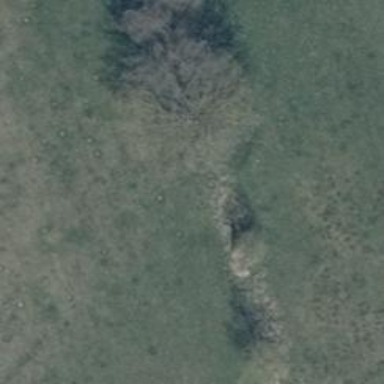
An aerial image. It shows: Row of trees in natural setting.